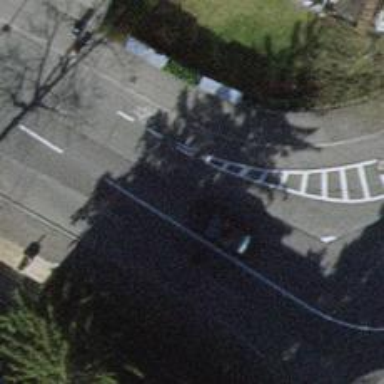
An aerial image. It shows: Residential road with asphalt surface and sidewalks on both sides.